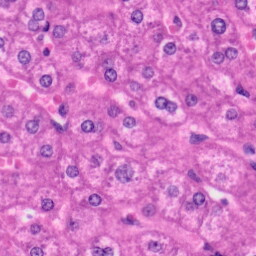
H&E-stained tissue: Liver